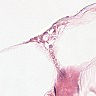
Metastatic tissue present: no